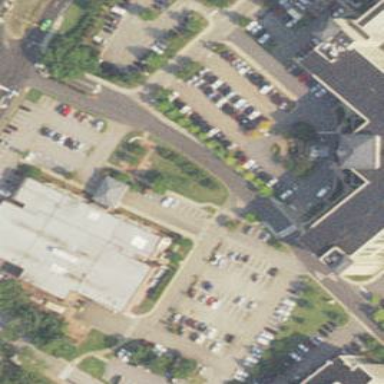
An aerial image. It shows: Clinic building providing healthcare services.